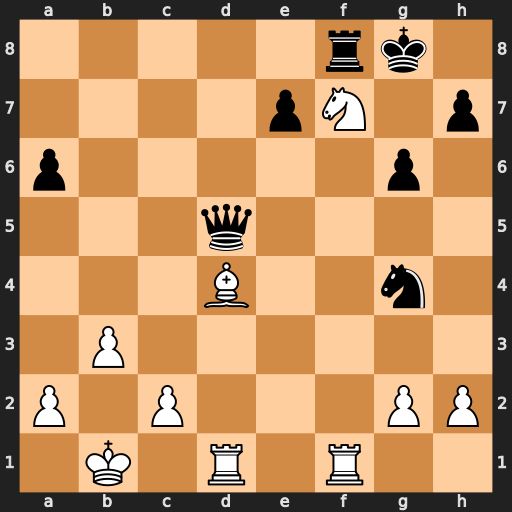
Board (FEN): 5rk1/4pN1p/p5p1/3q4/3B2n1/1P6/P1P3PP/1K1R1R2
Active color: w
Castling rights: -
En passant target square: -
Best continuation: Nh6+ Nxh6 Rxf8+ Kxf8 Bg7+ Kxg7 Rxd5